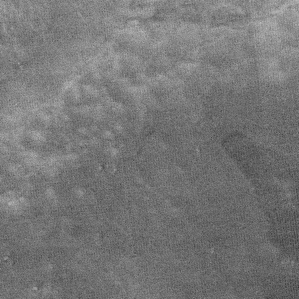
Label: frost